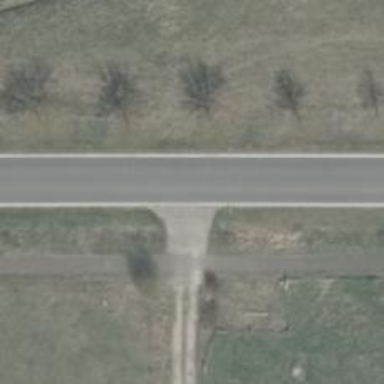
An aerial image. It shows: Paved track road.